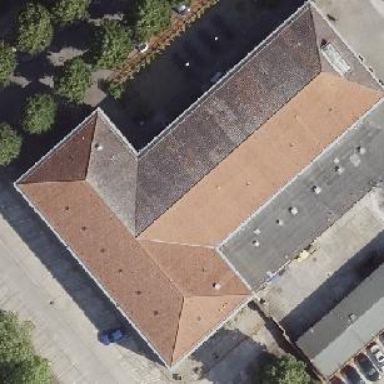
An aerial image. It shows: Industrial building.